Interaction volume radius: 5 \u00c5
Interaction volume height: 10 \u00c5
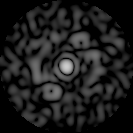
Disorder parameter: 0.8696